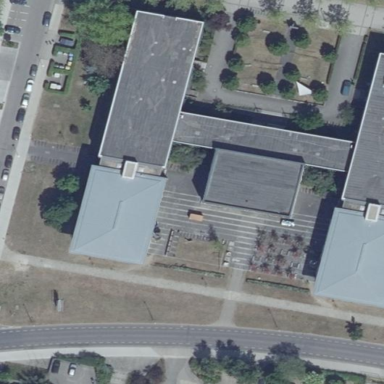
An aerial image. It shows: University building with flat roof.